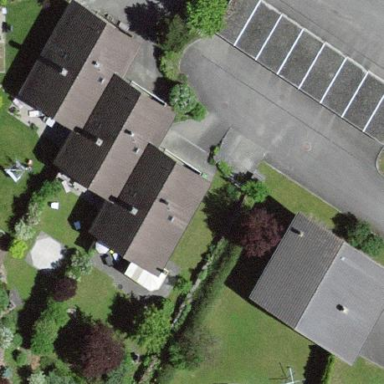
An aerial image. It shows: Group of garages.